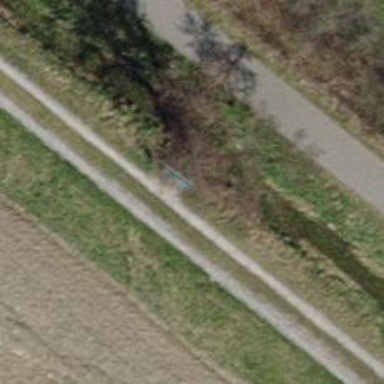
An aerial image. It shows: Bench.